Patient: sex M, age 76
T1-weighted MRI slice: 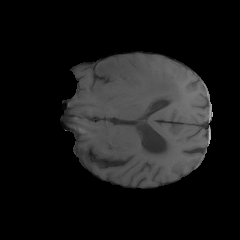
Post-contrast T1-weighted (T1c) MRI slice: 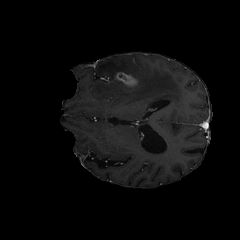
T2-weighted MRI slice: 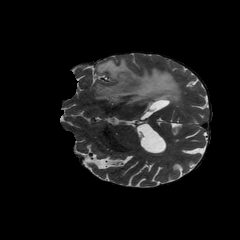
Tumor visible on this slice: yes
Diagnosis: Glioblastoma, IDH-wildtype
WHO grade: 4